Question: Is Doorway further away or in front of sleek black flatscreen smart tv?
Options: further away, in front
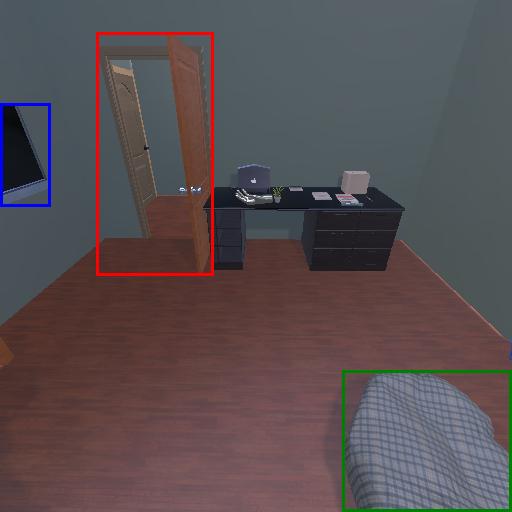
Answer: further away